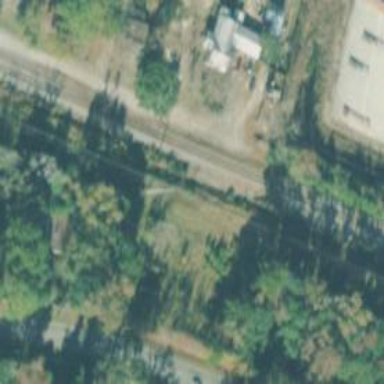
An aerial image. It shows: Railway spur junction.